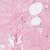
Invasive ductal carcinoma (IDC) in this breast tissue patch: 0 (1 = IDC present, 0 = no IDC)